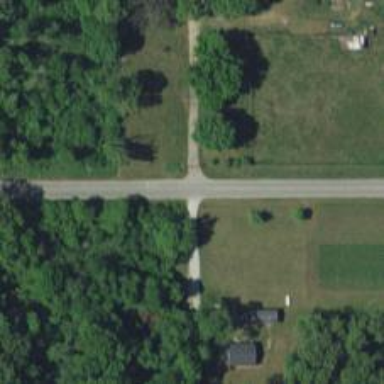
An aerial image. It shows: Residential road.